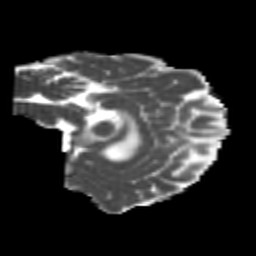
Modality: MD
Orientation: sagittal
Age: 24
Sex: female
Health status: healthy
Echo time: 0.074 s